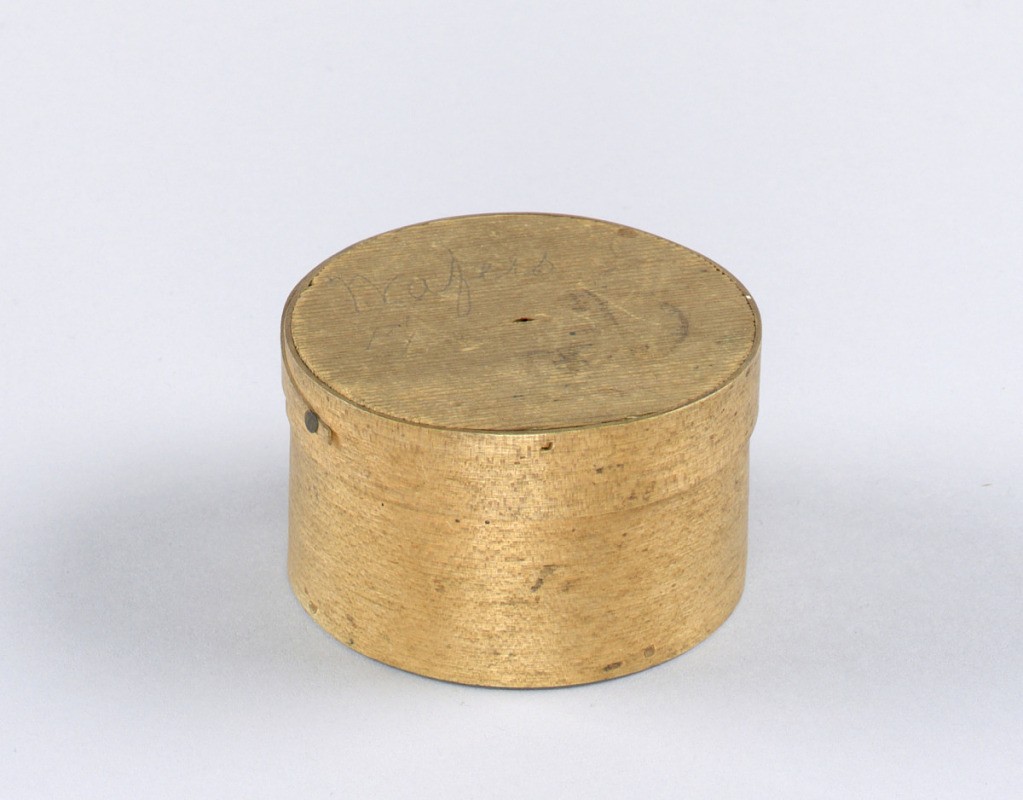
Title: Box
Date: early 19th century
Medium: wood,sealing wax
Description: Box with lid, box holds thirty-two red wax seals. A: cover; B: bottom